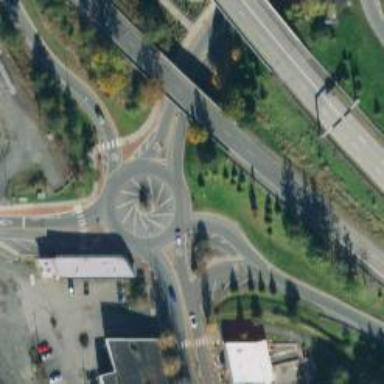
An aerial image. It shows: Asphalt road that is secondary route leading to roundabout.